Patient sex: M
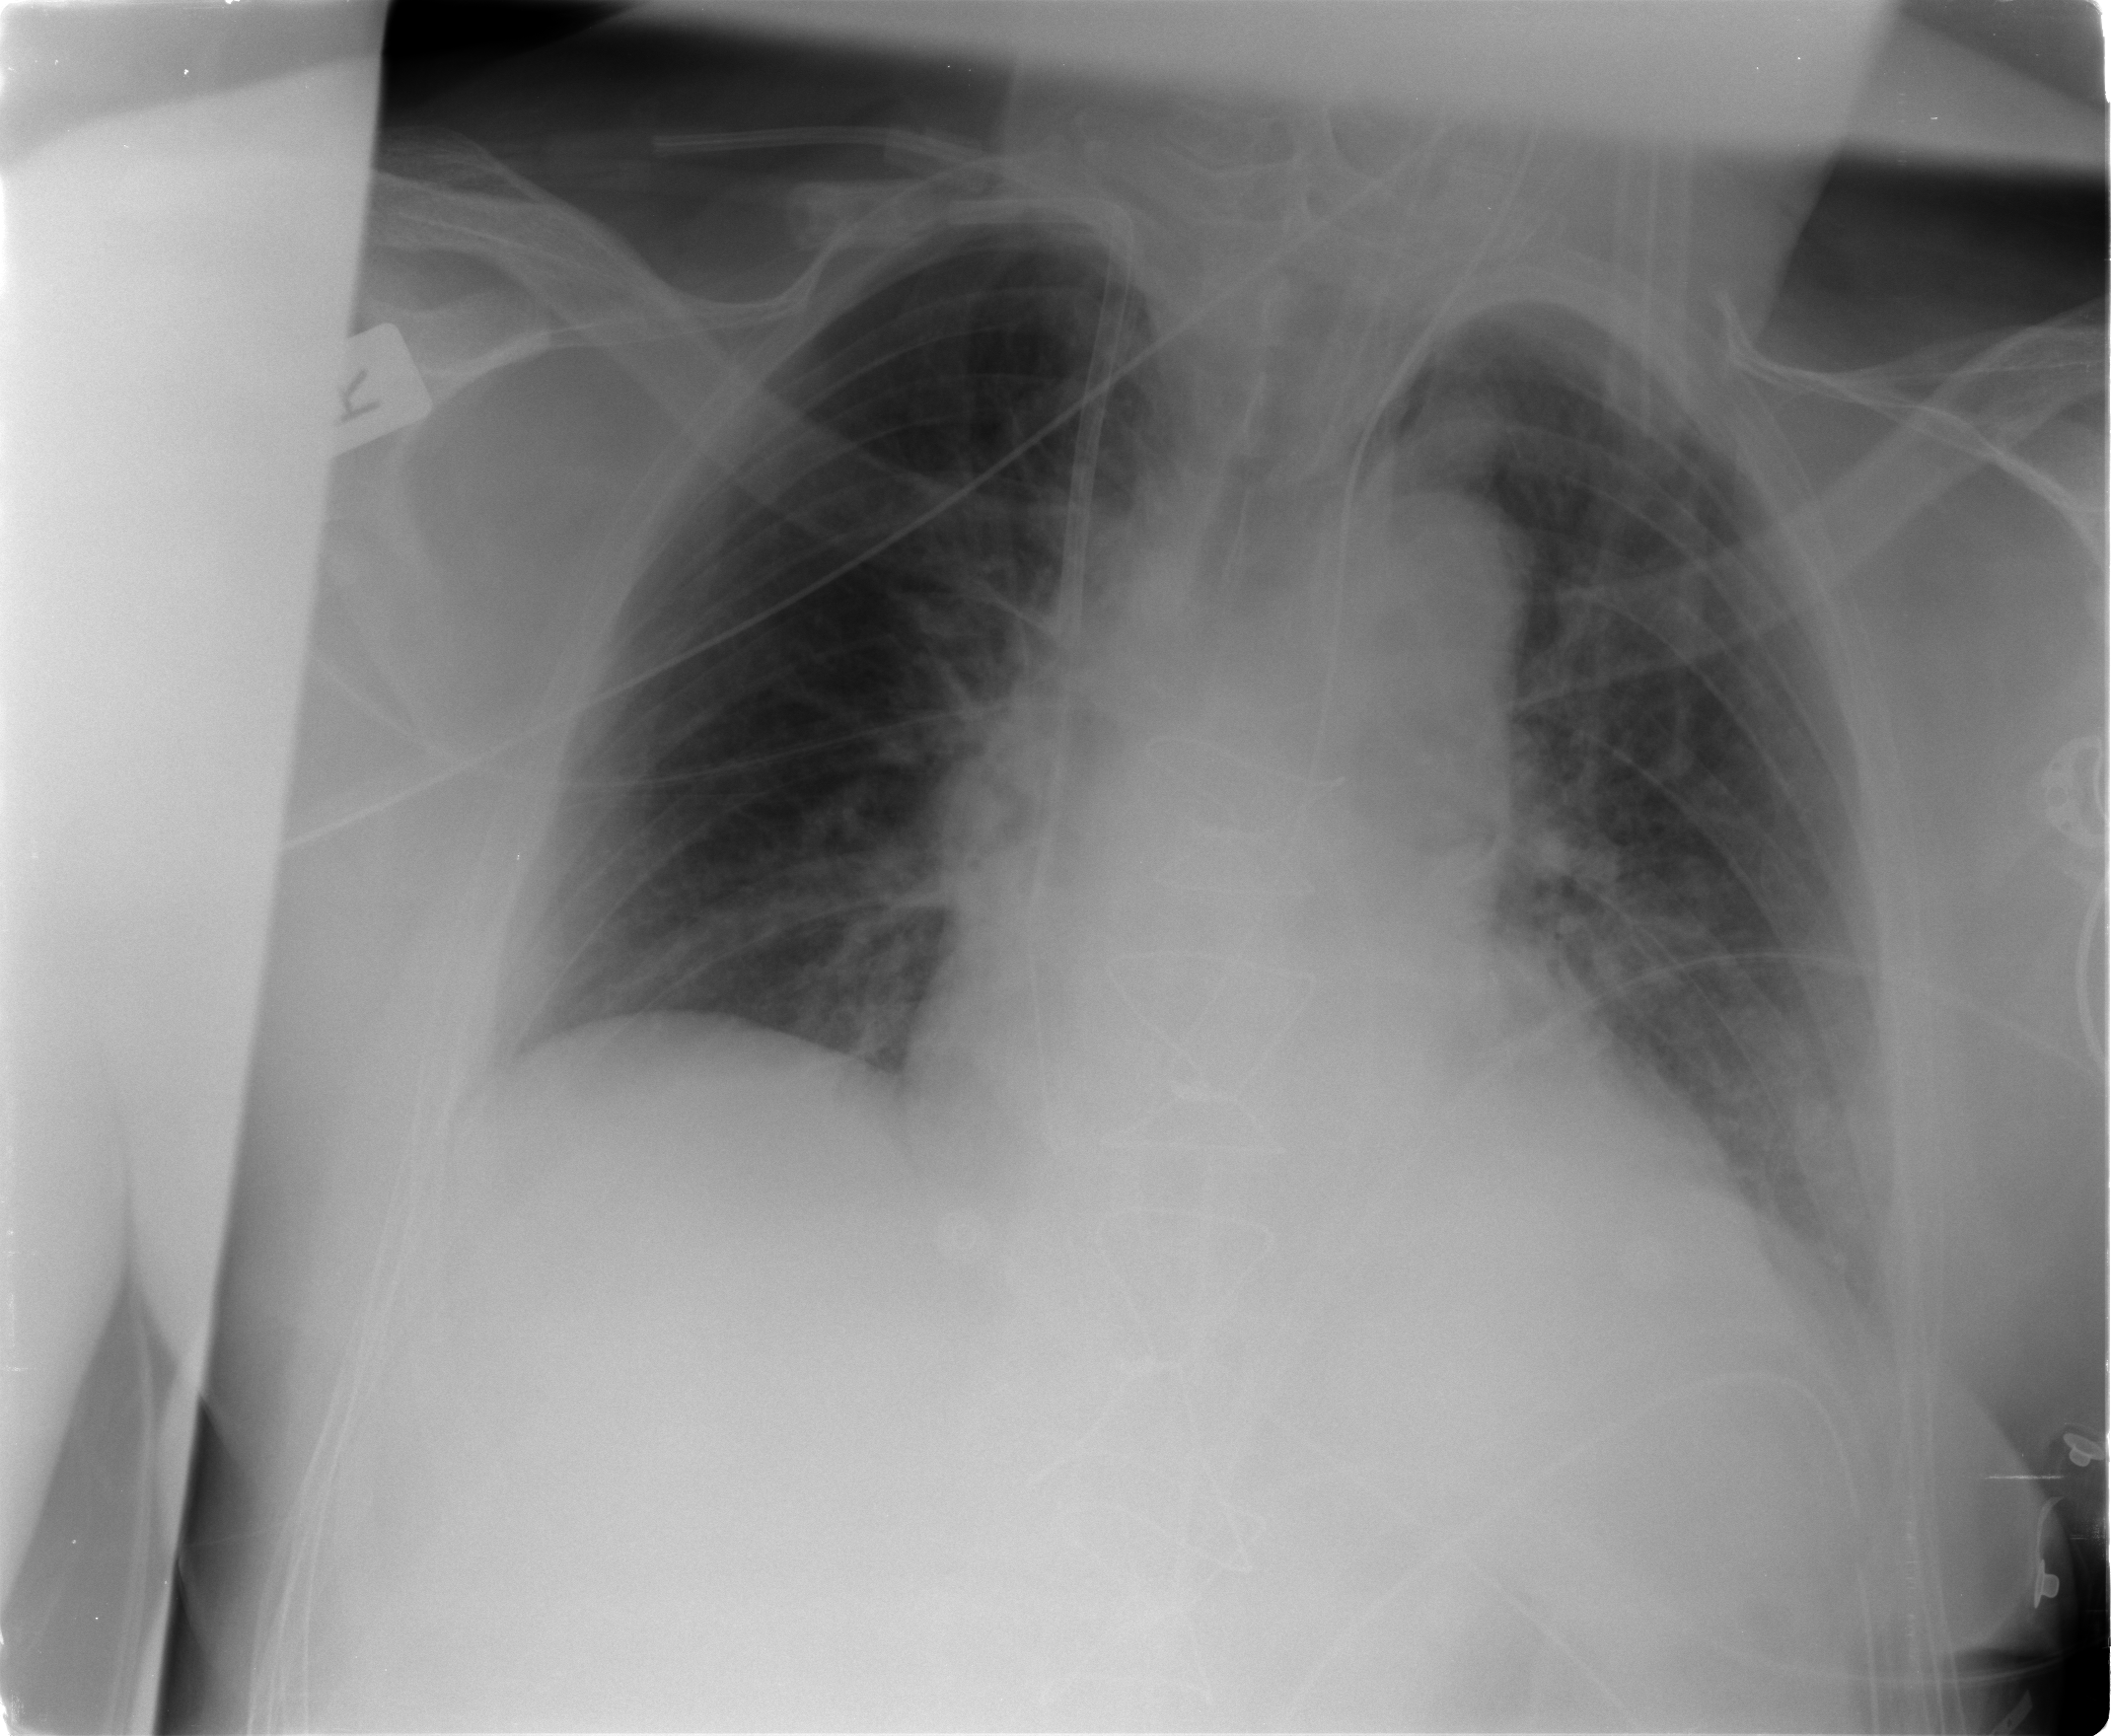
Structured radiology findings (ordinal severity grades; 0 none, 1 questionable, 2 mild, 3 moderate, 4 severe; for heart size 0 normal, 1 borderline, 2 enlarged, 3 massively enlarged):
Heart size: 1
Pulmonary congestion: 2
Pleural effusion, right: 0
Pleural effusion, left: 2
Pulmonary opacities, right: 0
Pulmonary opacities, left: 2
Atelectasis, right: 1
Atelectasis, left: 2